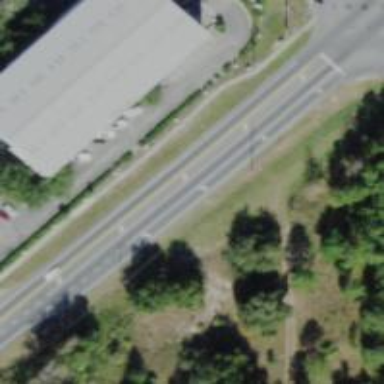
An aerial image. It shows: Asphalt road with primary designation. There is sidewalk on the left side.